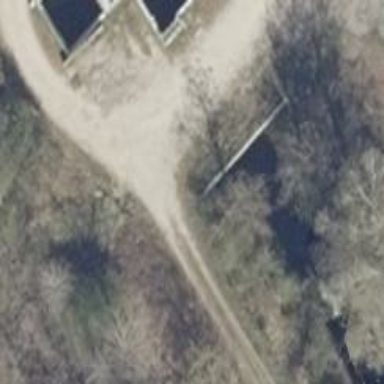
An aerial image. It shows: Culvert tunnel.